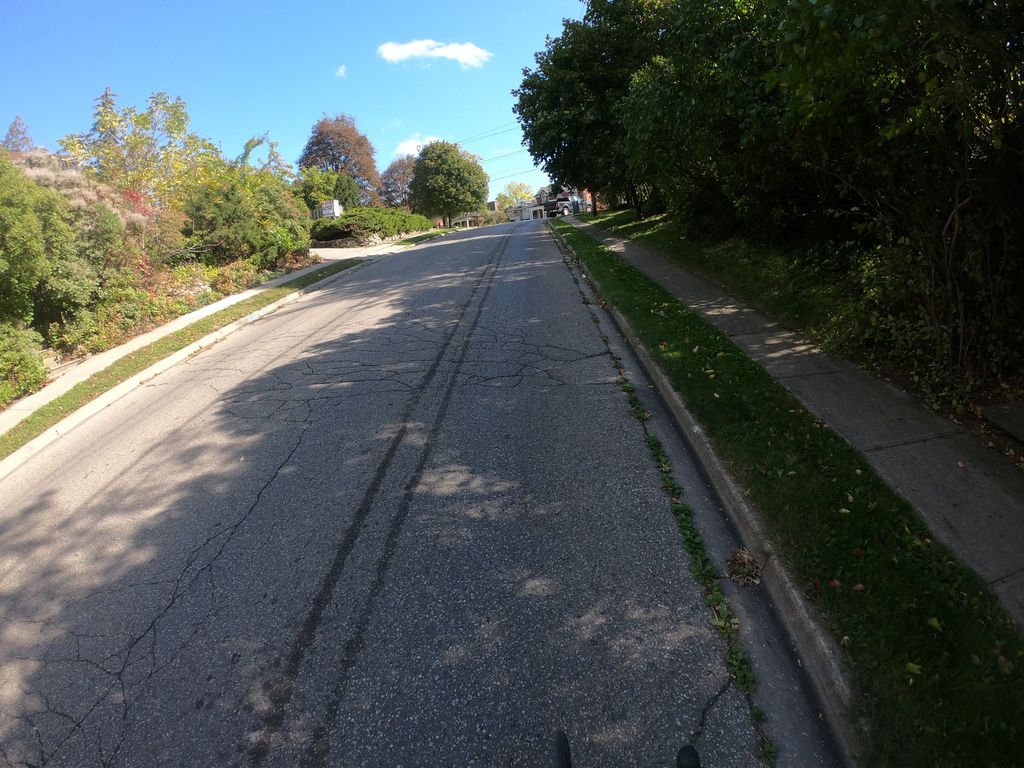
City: kitchener-waterloo